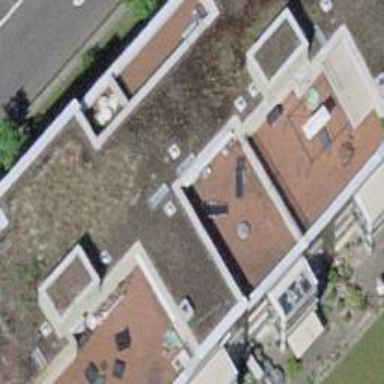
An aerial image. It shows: Residential building.